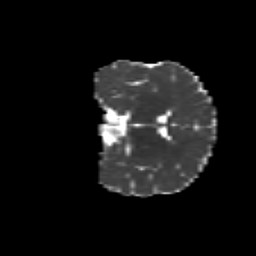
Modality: MD
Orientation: coronal
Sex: male
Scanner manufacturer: siemens
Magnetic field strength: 3 T
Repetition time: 5 s
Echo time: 0.071 s